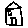
Label: house